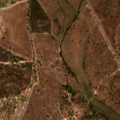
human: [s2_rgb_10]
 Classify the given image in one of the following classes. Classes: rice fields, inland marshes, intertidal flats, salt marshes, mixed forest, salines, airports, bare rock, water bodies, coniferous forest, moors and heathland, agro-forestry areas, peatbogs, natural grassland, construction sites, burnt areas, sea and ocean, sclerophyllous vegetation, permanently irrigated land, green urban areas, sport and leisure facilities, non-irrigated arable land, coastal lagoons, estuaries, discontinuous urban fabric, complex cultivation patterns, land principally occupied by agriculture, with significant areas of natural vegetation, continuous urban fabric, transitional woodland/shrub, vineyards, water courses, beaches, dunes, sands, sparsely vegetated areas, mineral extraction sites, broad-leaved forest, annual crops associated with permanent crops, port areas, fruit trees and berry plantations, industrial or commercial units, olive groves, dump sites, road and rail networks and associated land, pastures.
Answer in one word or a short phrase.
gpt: non-irrigated arable land, pastures, agro-forestry areas, broad-leaved forest